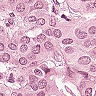
Metastatic tissue present: yes